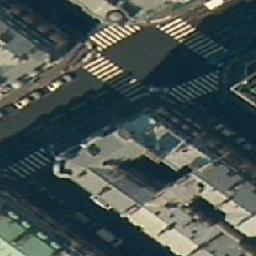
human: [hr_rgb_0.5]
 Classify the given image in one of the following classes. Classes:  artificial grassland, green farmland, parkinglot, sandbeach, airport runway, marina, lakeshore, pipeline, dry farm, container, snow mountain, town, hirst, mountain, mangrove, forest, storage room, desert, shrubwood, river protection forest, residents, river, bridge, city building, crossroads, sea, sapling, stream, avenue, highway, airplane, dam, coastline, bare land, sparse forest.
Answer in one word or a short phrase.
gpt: city building